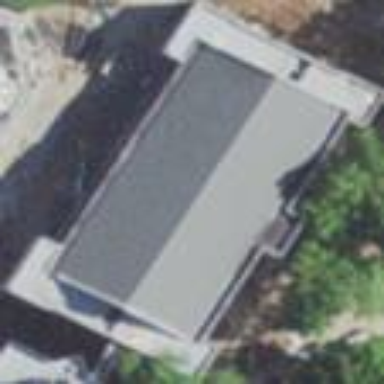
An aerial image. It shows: Building that serves as library.